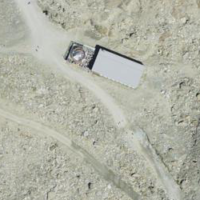
EUNIS habitat code: 48
Species observed at this site:
Montifringilla nivalis
Corvus corax
Pyrrhocorax graculus
Androsace alpina